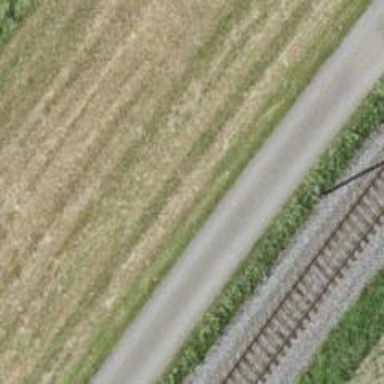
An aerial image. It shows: Well-maintained track road of grade 1.